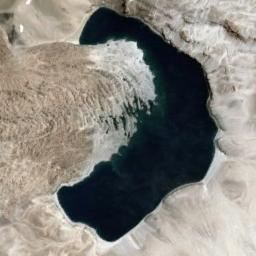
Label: lake